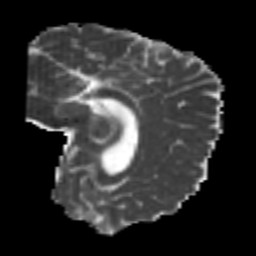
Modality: MD
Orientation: sagittal
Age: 24
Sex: male
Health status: healthy
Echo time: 0.074 s